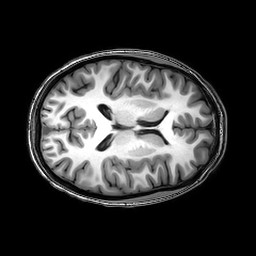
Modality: T1w
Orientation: axial
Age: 21
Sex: female
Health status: healthy
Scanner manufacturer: philips
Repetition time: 0.008316 s
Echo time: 0.00383 s